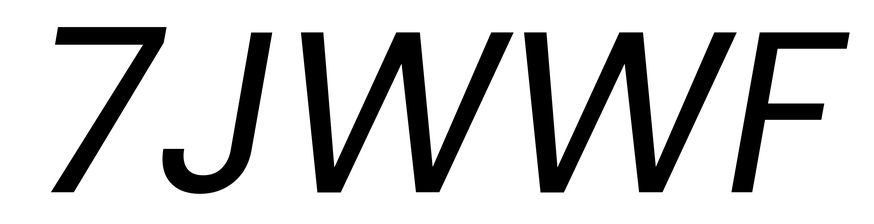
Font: Poppins-Italic